Field crop: tomato
Growth stage: 1
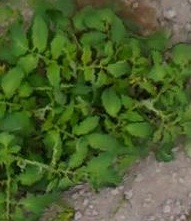
Species: tomato